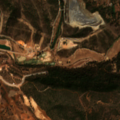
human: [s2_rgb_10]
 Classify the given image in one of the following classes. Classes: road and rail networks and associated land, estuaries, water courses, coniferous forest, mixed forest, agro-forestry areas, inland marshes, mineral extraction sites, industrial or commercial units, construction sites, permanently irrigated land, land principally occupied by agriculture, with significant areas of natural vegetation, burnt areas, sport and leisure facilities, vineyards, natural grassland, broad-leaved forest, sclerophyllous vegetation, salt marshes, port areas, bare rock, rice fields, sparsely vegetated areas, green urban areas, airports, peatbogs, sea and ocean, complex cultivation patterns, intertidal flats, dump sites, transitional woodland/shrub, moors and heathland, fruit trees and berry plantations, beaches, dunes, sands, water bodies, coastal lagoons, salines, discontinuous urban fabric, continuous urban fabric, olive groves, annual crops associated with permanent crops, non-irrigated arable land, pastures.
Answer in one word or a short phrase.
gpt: construction sites, annual crops associated with permanent crops, complex cultivation patterns, land principally occupied by agriculture, with significant areas of natural vegetation, broad-leaved forest, sclerophyllous vegetation, transitional woodland/shrub